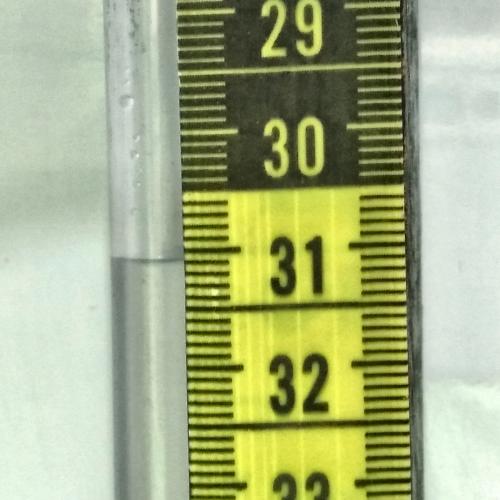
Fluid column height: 31.1 cm